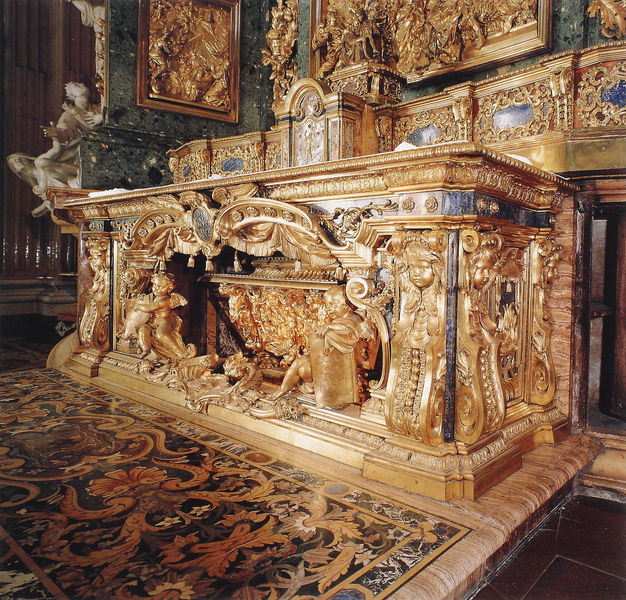
Titel: Ignatius-Altar (hl. Ignatius von Loyola)
Künstler: Andrea Pozzo
Standort: Rom, Il Gesù (EU - I - Latium)
Schlagwörter: blätter, flügel, grün, marmor, blüten, teppich, gesichter, barock, kirche, gold, blatt, engel, ranken, relief, bogen, stufe, foto, vergoldet, altar, einlegearbeit, intarsien, sims, voluten, grünlich, volute, golden, putten, reliefs, putti, sakralbau, tabernakel, mensa, prunkvoll, triptychon, pommel, barockaltar, goldreliefs, schniterien